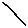
Label: line